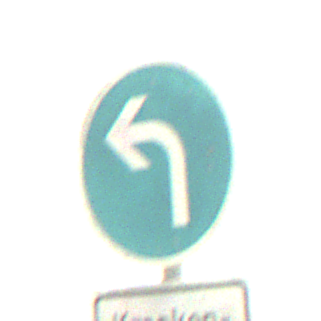
Verkehrszeichen: VorgeschriebeneFahrtrichtungLinks
Zusatzzeichen unten: BesondereFahrzeugeUndTransportgueter4
Umgebung: Outdoor, RoadRail
Tageszeit: Midday
Wetter: PartlyCloudy
Licht: Natural
Jahreszeit: NotSpecified
Kontrast: HighContrast